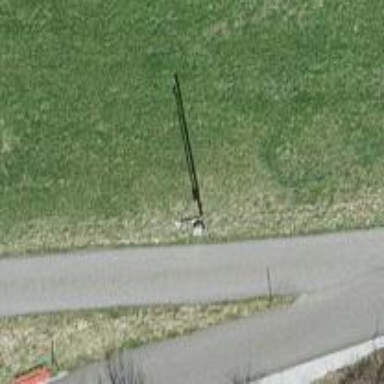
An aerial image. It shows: Power pole.